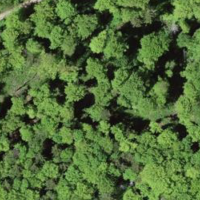
EUNIS habitat code: 44
Species observed at this site:
Lathyrus vernus